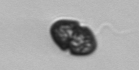
Label: Dinophyceae